I will show an image sequence of human cooking. I have annotated the images with numbered circles. Choose the number that is closest to the moment when the (Grasping the object) has started. You are a five-time world champion in this game. Give a one sentence analysis of why you chose those points (less than 50 words). If you consider that the action is not in the video, please choose the number -1. Provide your answer at the end in a json file of this format: {"points": []}
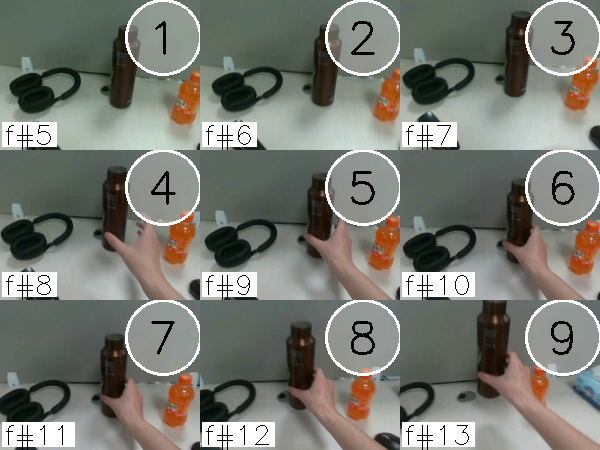
Frame 7 shows the clearest moment of hand-object contact.
{"points": [7]}